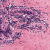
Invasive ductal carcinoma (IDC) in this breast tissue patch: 0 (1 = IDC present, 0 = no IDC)